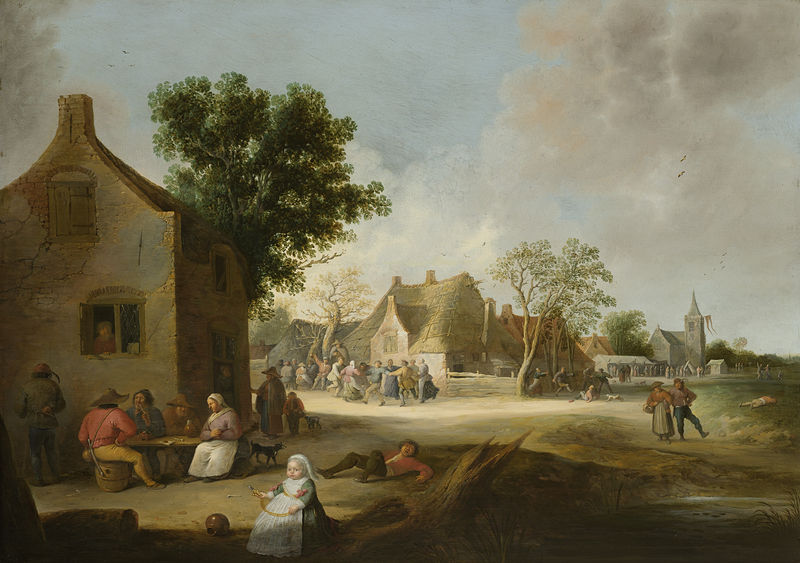
Titel: Boerenkermis
Künstler: Pieter de Bloot
Standort: Amsterdam
Institution: Rijksmuseum
Schlagwörter: baum, blau, feuer, gemälde, himmel, mann, schatten, vogel, wasser, wolken, bäume, frauen, grün, landschaft, menschen, sitzen, stadt, braun, fenster, frau, holz, hut, kleid, schwarz, straße, tisch, tür, weiss, dach, gras, haus, hund, rot, weg, wiese, wolke, fest, malerei, menge, tanz, feier, trinken, wand, mensch, stehen, öl, baumstamm, häuser, natur, vögel, kirche, rauch, boden, land, kind, paar, tanzen, bauern, kamin, landleben, vase, schürze, liegen, farben, dorf, giebel, mauer, platz, spielen, handarbeit, spiel, pärchen, liebespaar, landschaftsbild, ländlich, reigen, volkstanz, lioebespaar